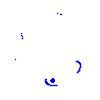
Particle: pion